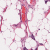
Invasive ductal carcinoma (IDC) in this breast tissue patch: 1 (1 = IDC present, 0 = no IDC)